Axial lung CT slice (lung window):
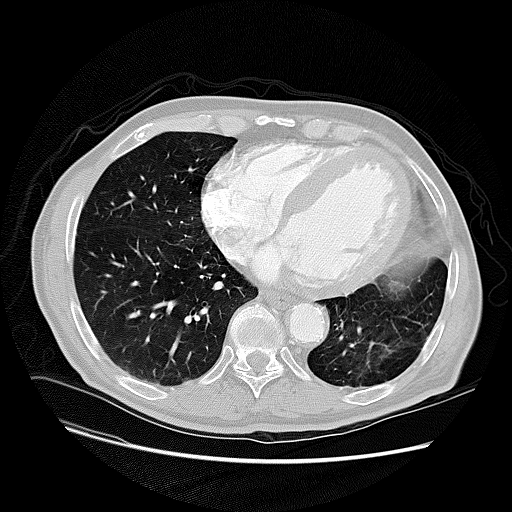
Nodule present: no